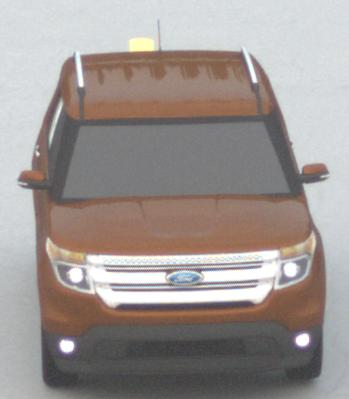
Make: Ford
Model: Explorer
Detailed model: Gen. 5
Model produced from: 2010
Model produced until: 2019
Doors: 5
Color: orange
Road condition: dry road
Daytime: morning or afternoon
Contrast: low contrast